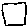
Label: square